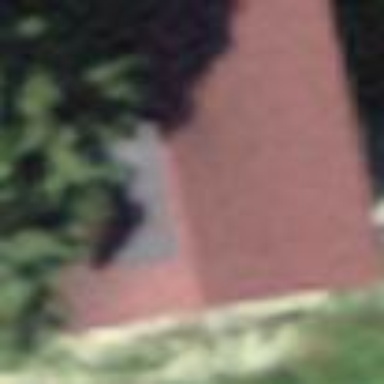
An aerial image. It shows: Cabin.